Question: I have a question relating to HTML parsing. I have a website with some products and I would like to catch the URL from images into my current spreadsheet.
This spreadsheet is quite big but contains ItemNbr in 3rd column, I expect the URL in the 27th column and one row corresponds to one product (item).
My idea is to fetch the URL of 'regular' OR 'large' OR 'verylarge' images (It doesn't really matter). Here is the structure of the website (among various other div):
'''
<div id="MainDisplay" class="miMaindisplay">
<a href="http://www.example.com/verylarge/12425/nl" id="ctl00_PageContent_MultiImage_jqzoom" class="loupe">
<div class="zoomPad">
<img src="http://www.example.com/regular/12425/nl" id="ctl00_PageContent_MultiImage_PreviewImage" class="miPreviewImage">
<div class="zoomPup"></div>
<div class="zoomWindow">
<div class="zoomWrapper">
<div class="zoomWrapperTitle"></div>
<div class="zoomWrapperImage">
<img src="http://www.example.com/large/12425/nl">
</div>
</div>
</div>
<div class="zoomPreload">Loading zoom</div>
</div>
</a>
</div>
'''
I could get the URL in the JS console with this line:
'''
document.getElementById('ctl00_PageContent_MultiImage_PreviewImage').src;
'''
And the answer is:
'''
http://www.example.com/regular/12425/nl
'''
But without success in VBA. Here is my code snippet:
'''
Sub ParseImage()
Dim Cell As Integer
Dim ItemNbr As String
Dim AElement As Object
Dim AElements As IHTMLElementCollection
Dim IE As MSXML2.XMLHTTP60
Set IE = New MSXML2.XMLHTTP60
Dim HTMLDoc As MSHTML.HTMLDocument
Dim HTMLBody As MSHTML.HTMLBody
Set HTMLDoc = New MSHTML.HTMLDocument
Set HTMLBody = HTMLDoc.body
For Cell = 1 To 5 'I iterate through the file row by row
ItemNbr = Cells(Cell, 3).Value 'ItemNbr are in the 3rd Column of my spreadsheet
IE.Open "GET", "http://www.example.com/?item=" & ItemNbr, False
IE.send
While IE.ReadyState <> 4
DoEvents
Wend
HTMLBody.innerHTML = IE.responseText
Set AElements = HTMLDoc.getElementsByTagName("a")
For Each AElement In AElements
If AElement.id = "ctl00_PageContent_MultiImage_PreviewImage" Then
Cells(Cell, 27) = AElement.src 'I write URL in the 27th column
End If
Next AElement
Application.Wait (Now + TimeValue("0:00:2"))
Next Cell
'''
End Sub
I obviously included some references as follows:

Thank you for your help!
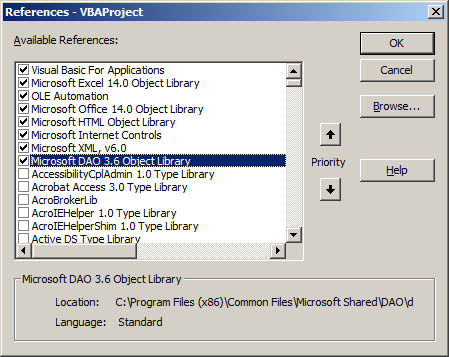
Answer: If the elements you are targetting are identified by an id in your HTML page, the more straightforward way to get to it is to use the getElementById method of the HTML document object.
Try and replace this section
'''
Set AElements = HTMLDoc.getElementsByTagName("a")
For Each AElement In AElements
If AElement.id = "ctl00_PageContent_MultiImage_PreviewImage" Then
Cells(Cell, 27) = AElement.src 'I write URL in the 27th column
End If
Next AElement
'''
with something like
'''
set previewImg = HTMLDoc.getElementById("ctl00_PageContent_MultiImage_PreviewImage")
If not previewImg is Nothing then Cells(Cell, 27) = previewImg.getAttribute("src")
'''